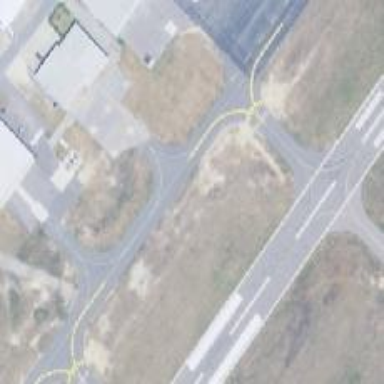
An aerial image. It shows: View of taxiway at the airport.